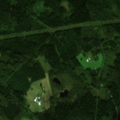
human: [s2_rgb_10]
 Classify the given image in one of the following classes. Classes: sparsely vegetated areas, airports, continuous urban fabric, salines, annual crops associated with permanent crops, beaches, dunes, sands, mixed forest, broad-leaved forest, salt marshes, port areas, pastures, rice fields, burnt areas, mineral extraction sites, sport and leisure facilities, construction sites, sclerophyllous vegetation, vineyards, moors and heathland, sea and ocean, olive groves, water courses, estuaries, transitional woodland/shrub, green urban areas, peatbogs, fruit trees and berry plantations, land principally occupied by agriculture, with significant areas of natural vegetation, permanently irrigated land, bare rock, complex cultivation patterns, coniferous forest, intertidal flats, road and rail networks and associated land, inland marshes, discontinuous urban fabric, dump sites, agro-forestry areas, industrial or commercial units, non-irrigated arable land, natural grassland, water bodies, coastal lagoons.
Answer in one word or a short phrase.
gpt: non-irrigated arable land, coniferous forest, mixed forest, water bodies